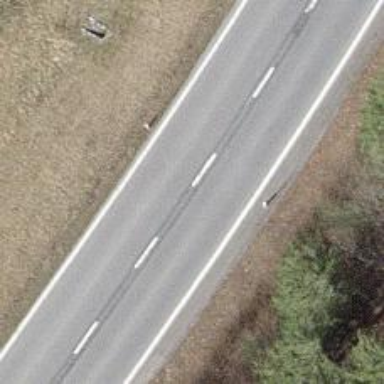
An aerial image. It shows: Secondary road.